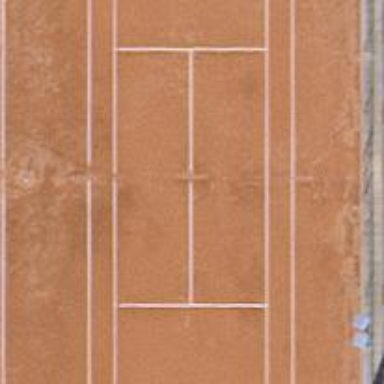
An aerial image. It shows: Tennis court on pitch.